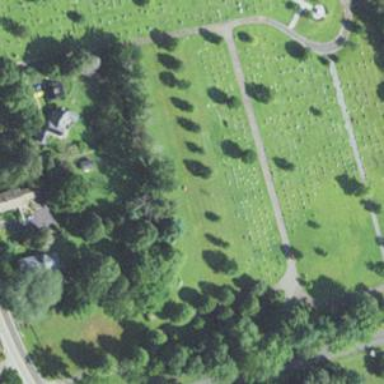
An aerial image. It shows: Cemetery area categorized as cemetery.